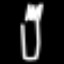
Label: fork